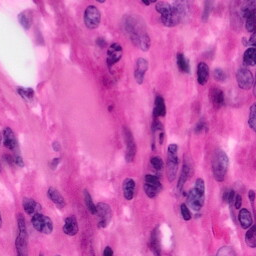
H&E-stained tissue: Pancreatic